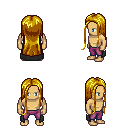
a pixel art fantasy rpg character, male body template, human, tanned skin, black cape, magenta pants, blonde extra-long hairstyle, four views (front, back, left, right), 2x2 character sprite sheet, small pixel art, hard edges, no anti-aliasing